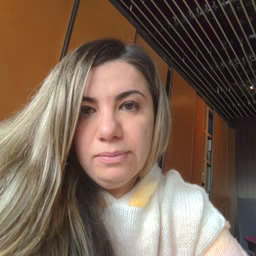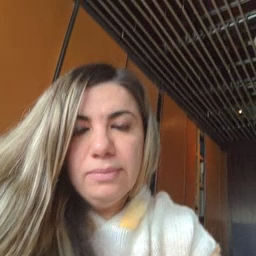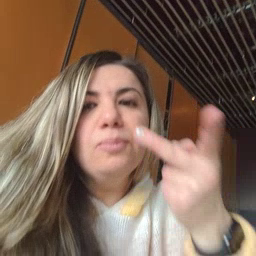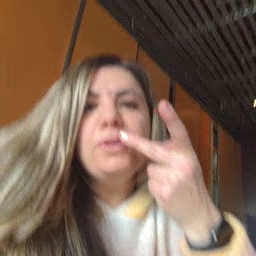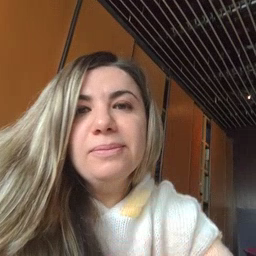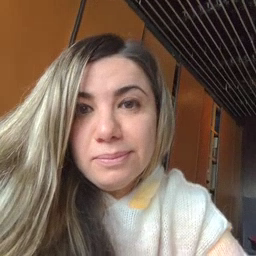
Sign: kiss